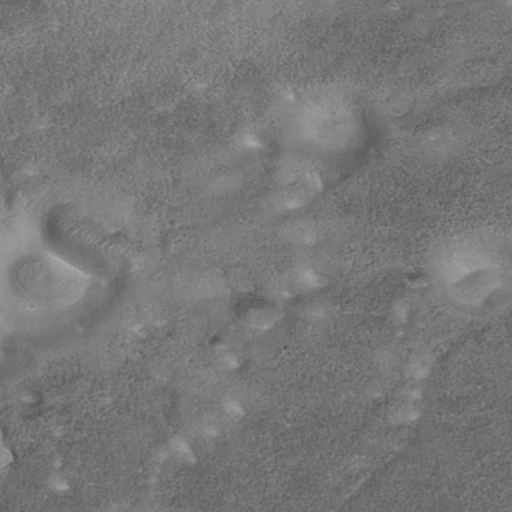
Objects detected: cone, cone, cone, cone